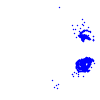
Particle: electron